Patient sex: M
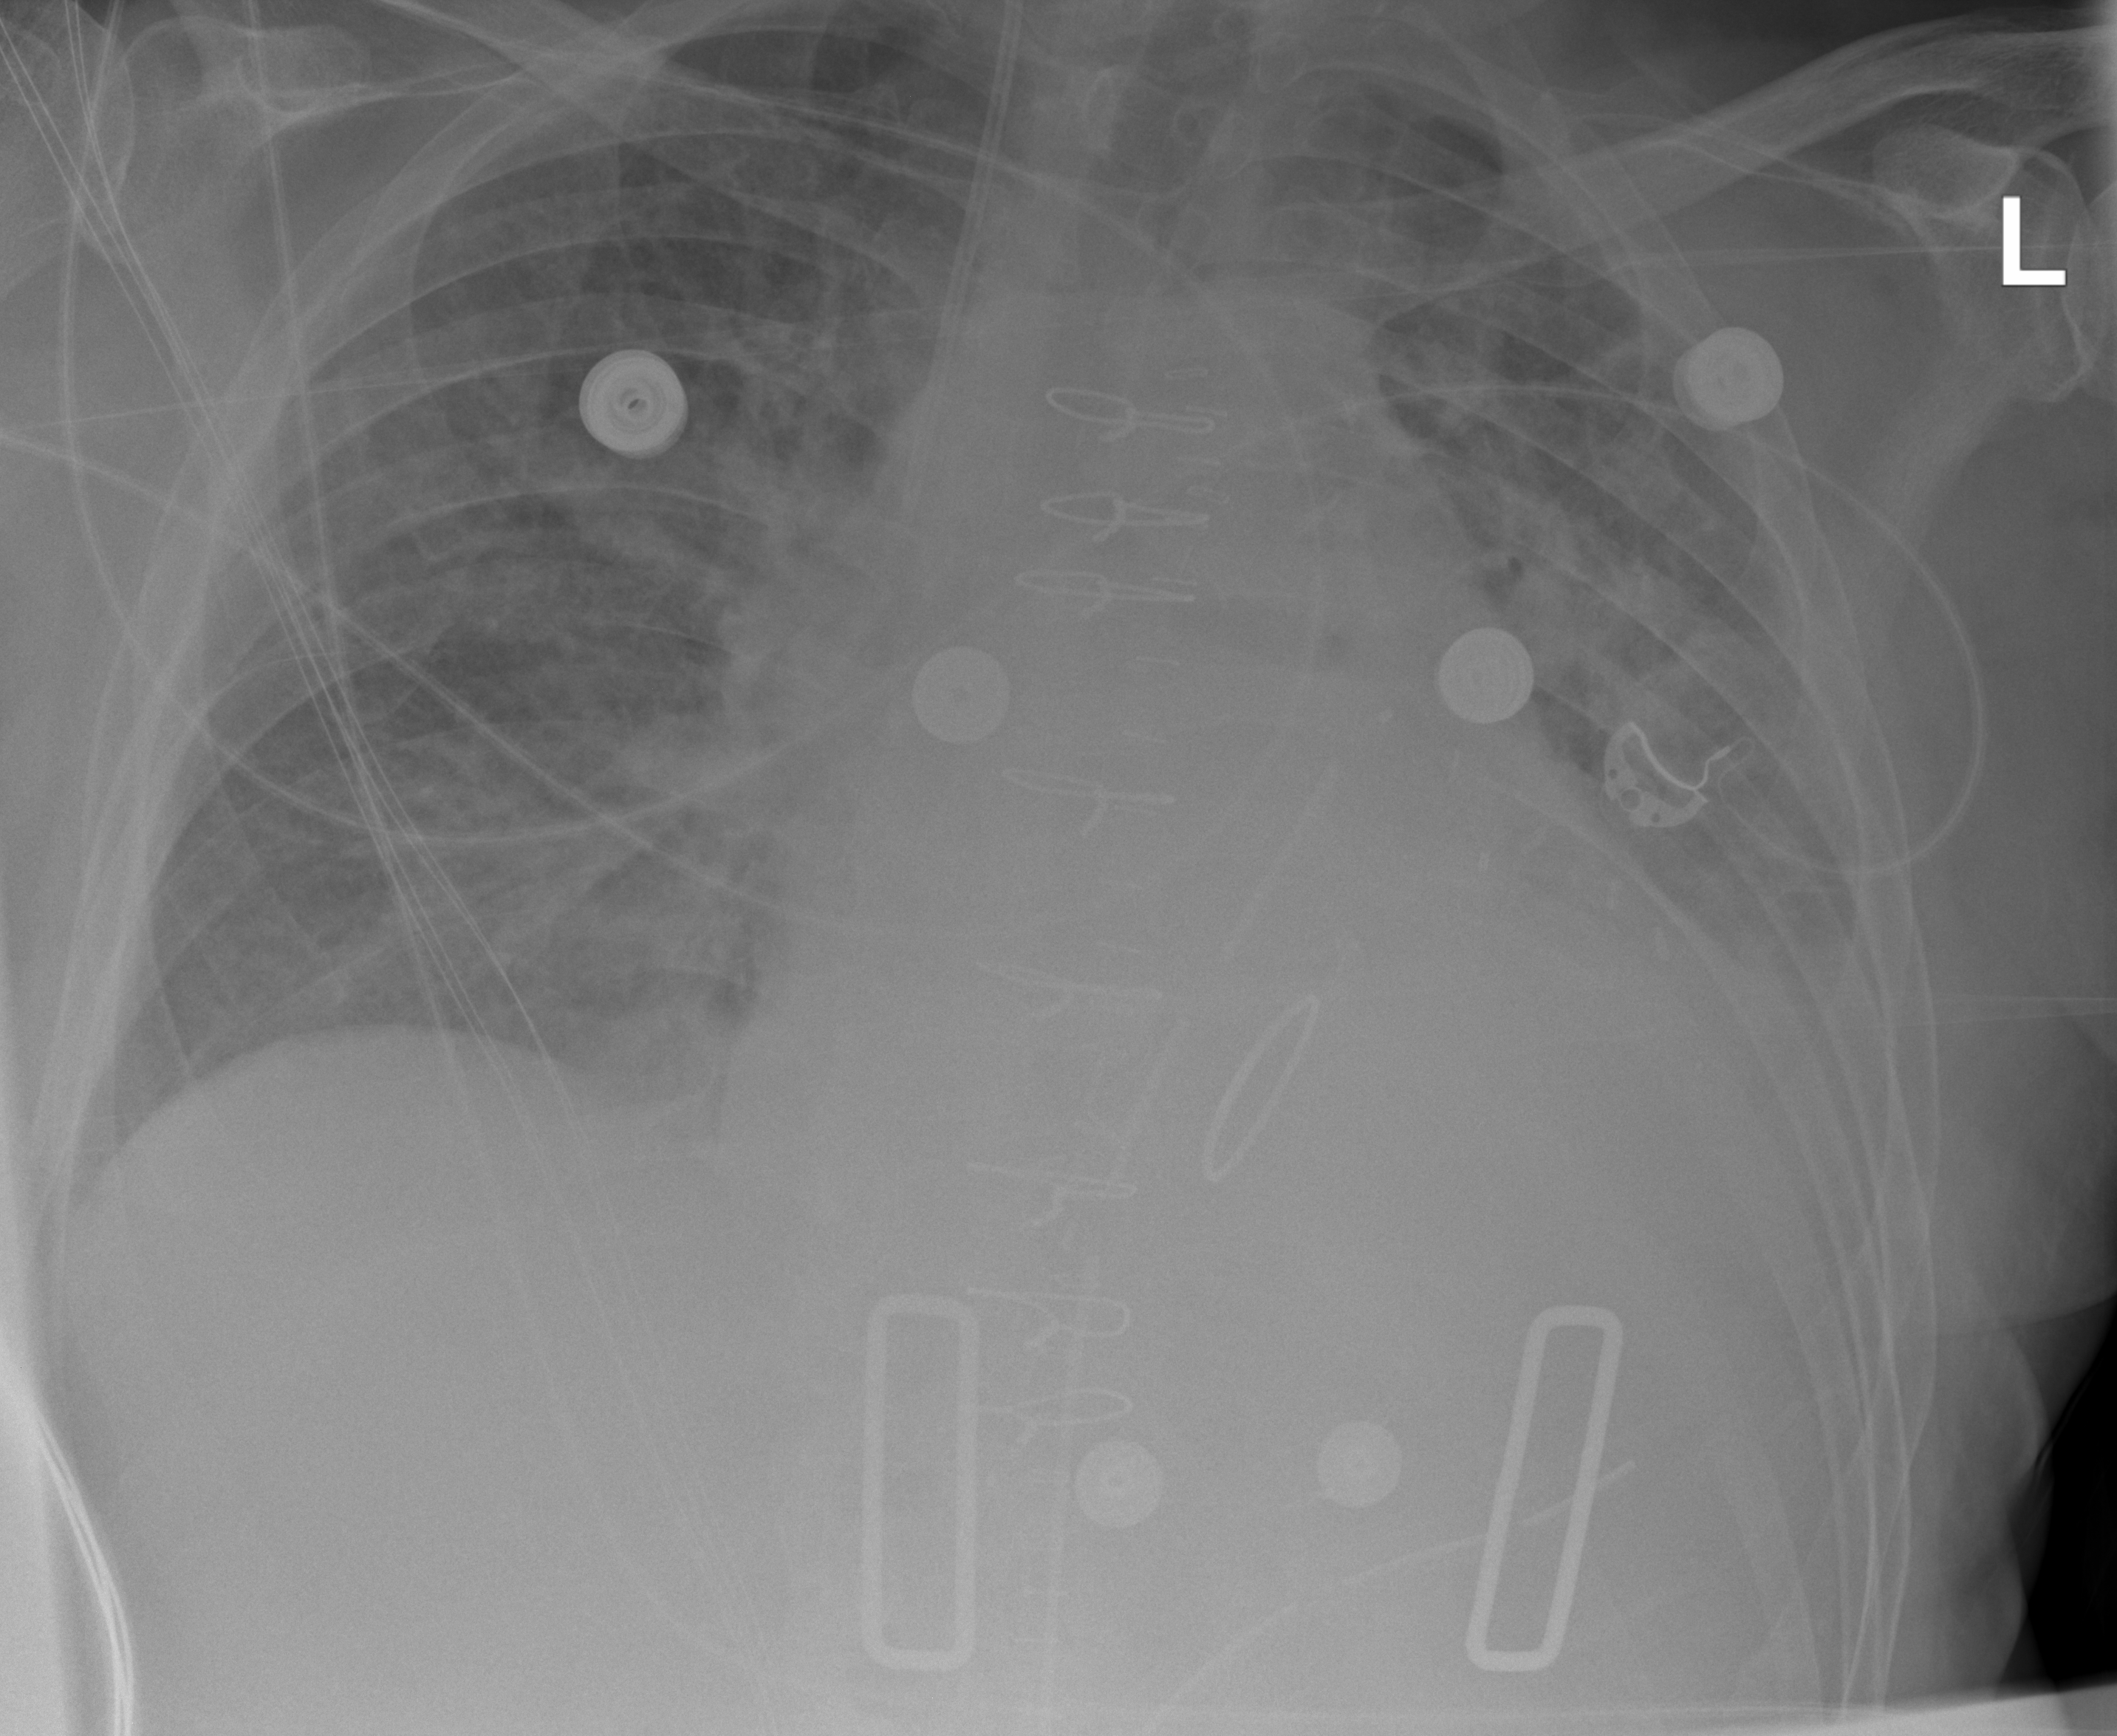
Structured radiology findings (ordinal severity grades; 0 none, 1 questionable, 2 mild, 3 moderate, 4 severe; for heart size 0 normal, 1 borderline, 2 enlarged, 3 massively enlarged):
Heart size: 3
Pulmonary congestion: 2
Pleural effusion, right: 0
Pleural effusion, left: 2
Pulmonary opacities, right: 2
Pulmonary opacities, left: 2
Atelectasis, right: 2
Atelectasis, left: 2